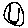
Label: smiley face